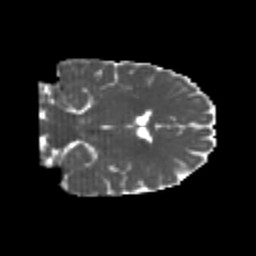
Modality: MD
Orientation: coronal
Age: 26
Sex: female
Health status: healthy
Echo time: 0.074 s